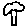
Label: tree